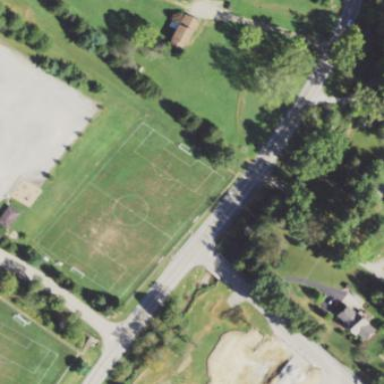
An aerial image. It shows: Soccer pitch for outdoor sports and leisure activities.